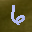
Label: 6